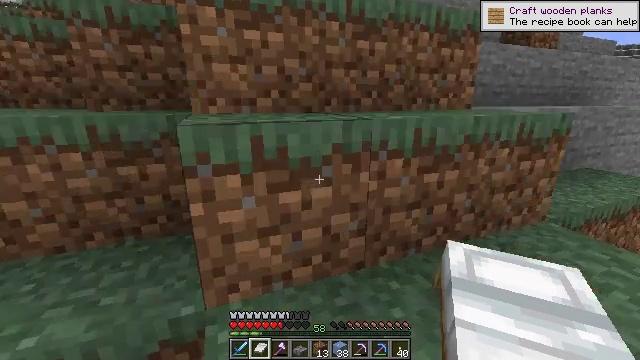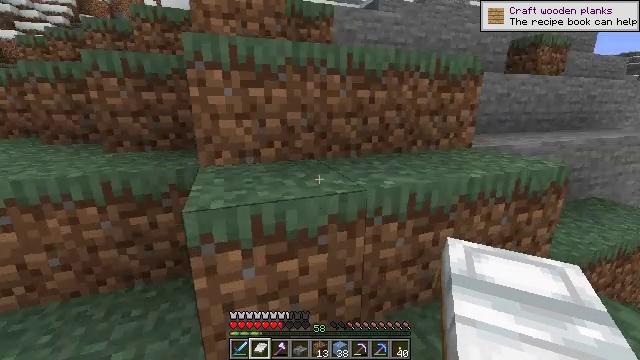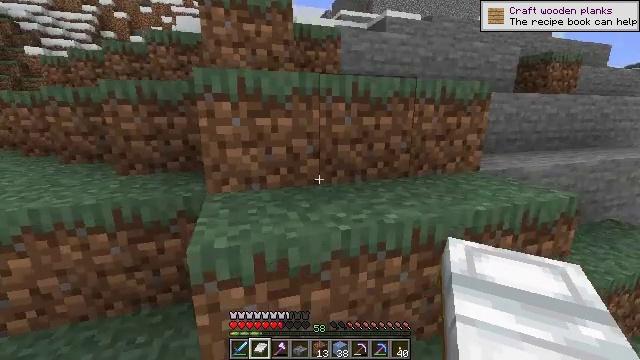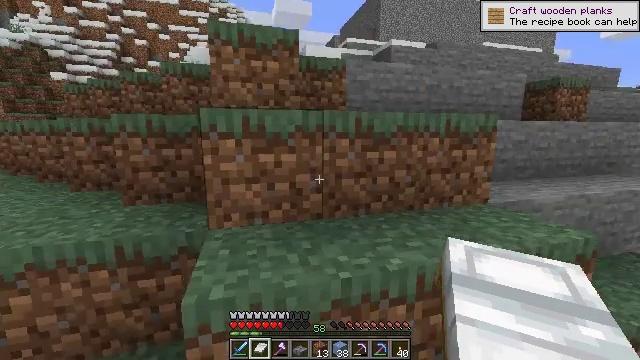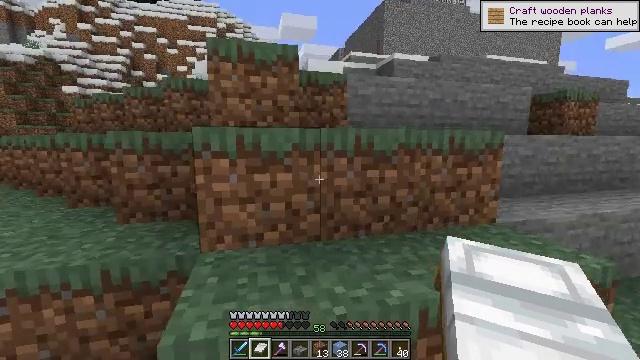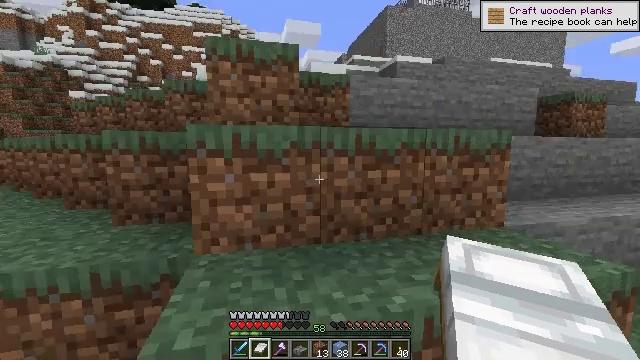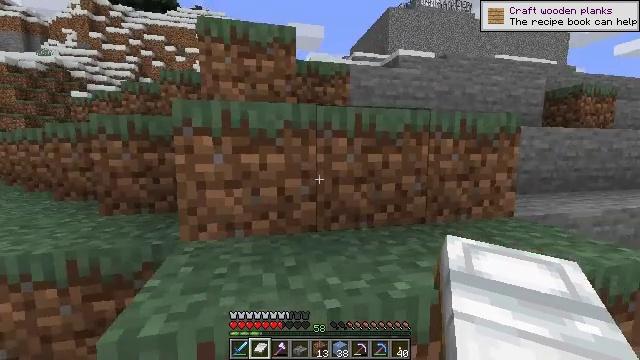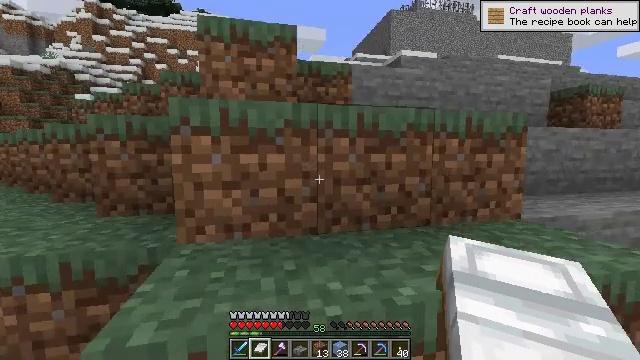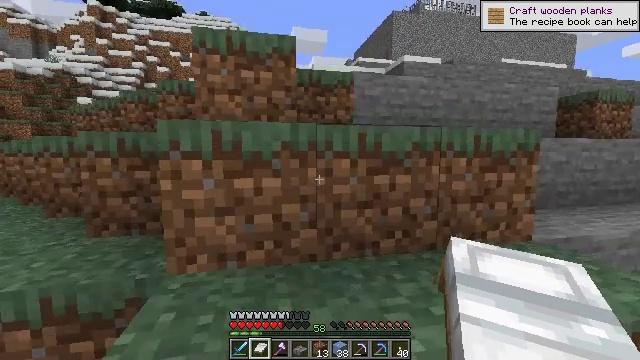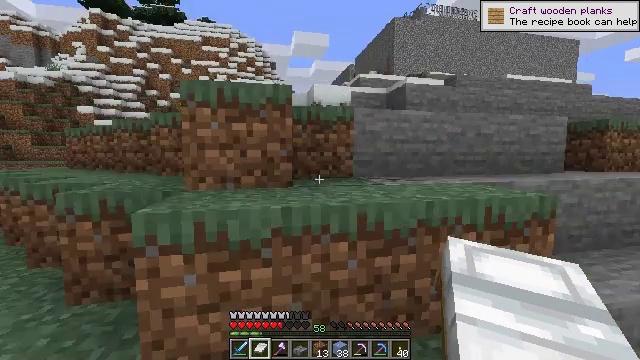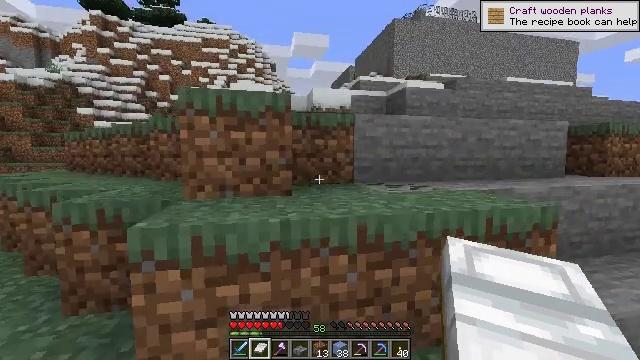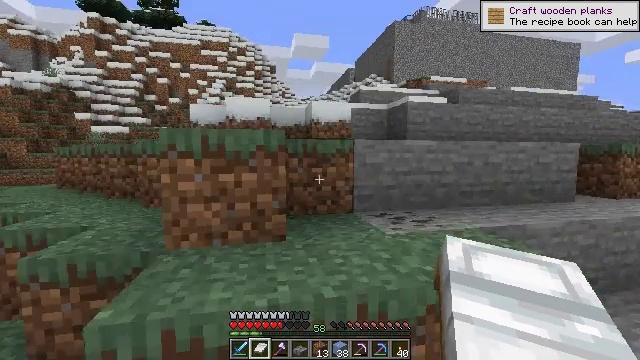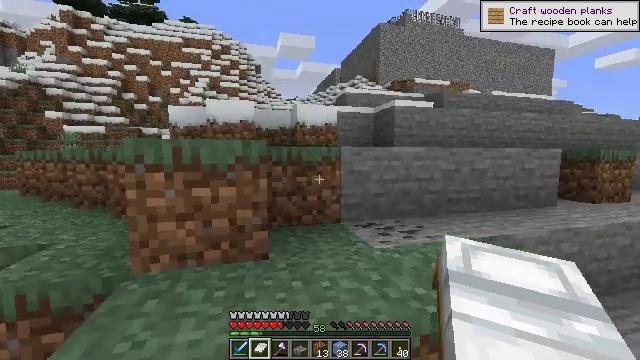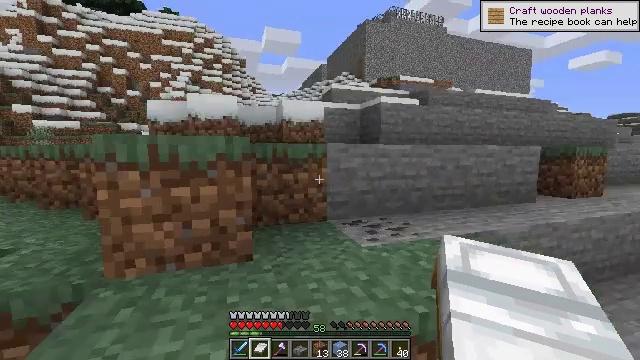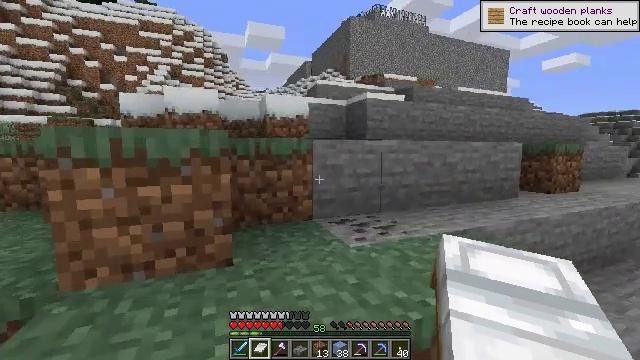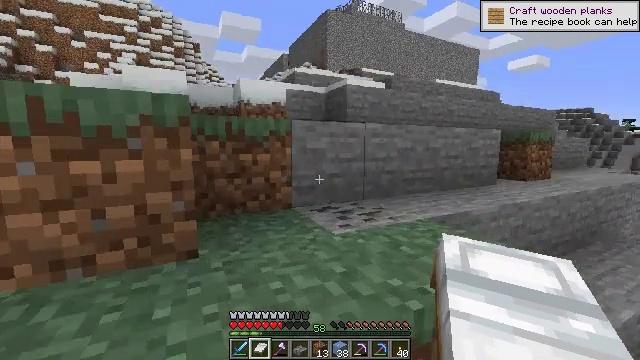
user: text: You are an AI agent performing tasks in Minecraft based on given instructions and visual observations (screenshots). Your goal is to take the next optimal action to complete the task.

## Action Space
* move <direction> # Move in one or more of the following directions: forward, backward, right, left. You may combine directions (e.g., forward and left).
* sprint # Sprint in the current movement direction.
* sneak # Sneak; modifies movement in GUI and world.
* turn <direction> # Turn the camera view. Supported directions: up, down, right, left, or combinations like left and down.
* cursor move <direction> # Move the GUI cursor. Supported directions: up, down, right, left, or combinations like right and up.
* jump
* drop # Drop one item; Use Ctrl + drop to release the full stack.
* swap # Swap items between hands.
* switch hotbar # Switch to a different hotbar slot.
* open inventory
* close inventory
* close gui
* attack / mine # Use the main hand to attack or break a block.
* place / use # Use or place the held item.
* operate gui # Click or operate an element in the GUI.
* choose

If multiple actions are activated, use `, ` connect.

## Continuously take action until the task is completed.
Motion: motion action
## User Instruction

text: Mine ice to use in an ice pathway.
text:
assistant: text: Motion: move forward, turn left, jump
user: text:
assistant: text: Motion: move forward, turn left and up
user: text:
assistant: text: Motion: move forward, turn left and up
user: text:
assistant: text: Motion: move forward, turn left and up
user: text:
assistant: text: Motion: move forward, turn up
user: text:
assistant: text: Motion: move forward
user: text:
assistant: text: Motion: move forward
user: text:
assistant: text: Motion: move forward, jump
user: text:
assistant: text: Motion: move forward, jump
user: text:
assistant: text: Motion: move forward, jump
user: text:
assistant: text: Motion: move forward
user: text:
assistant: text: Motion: move forward, turn right
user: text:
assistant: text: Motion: move forward, turn right
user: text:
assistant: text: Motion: move forward, turn right
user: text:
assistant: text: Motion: move forward, turn right
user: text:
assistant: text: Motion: move forward, turn right, jump
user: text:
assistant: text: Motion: move forward, turn right, jump
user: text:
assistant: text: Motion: move forward, jump
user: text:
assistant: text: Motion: move forward
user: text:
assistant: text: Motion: move forward
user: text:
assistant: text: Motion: move forward
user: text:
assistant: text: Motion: move forward
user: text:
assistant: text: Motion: move forward
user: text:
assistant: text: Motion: move forward
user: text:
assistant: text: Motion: move forward
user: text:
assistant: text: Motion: move forward
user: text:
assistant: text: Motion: move forward
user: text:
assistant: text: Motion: move forward
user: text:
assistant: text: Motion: move forward
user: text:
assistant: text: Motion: move forward, jump